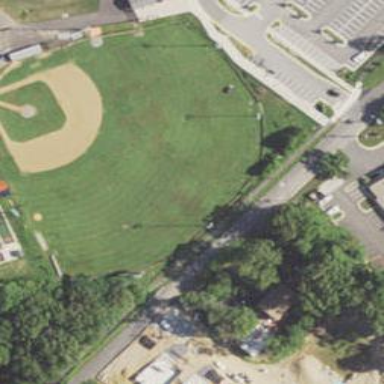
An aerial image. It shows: Baseball pitch for leisure land.